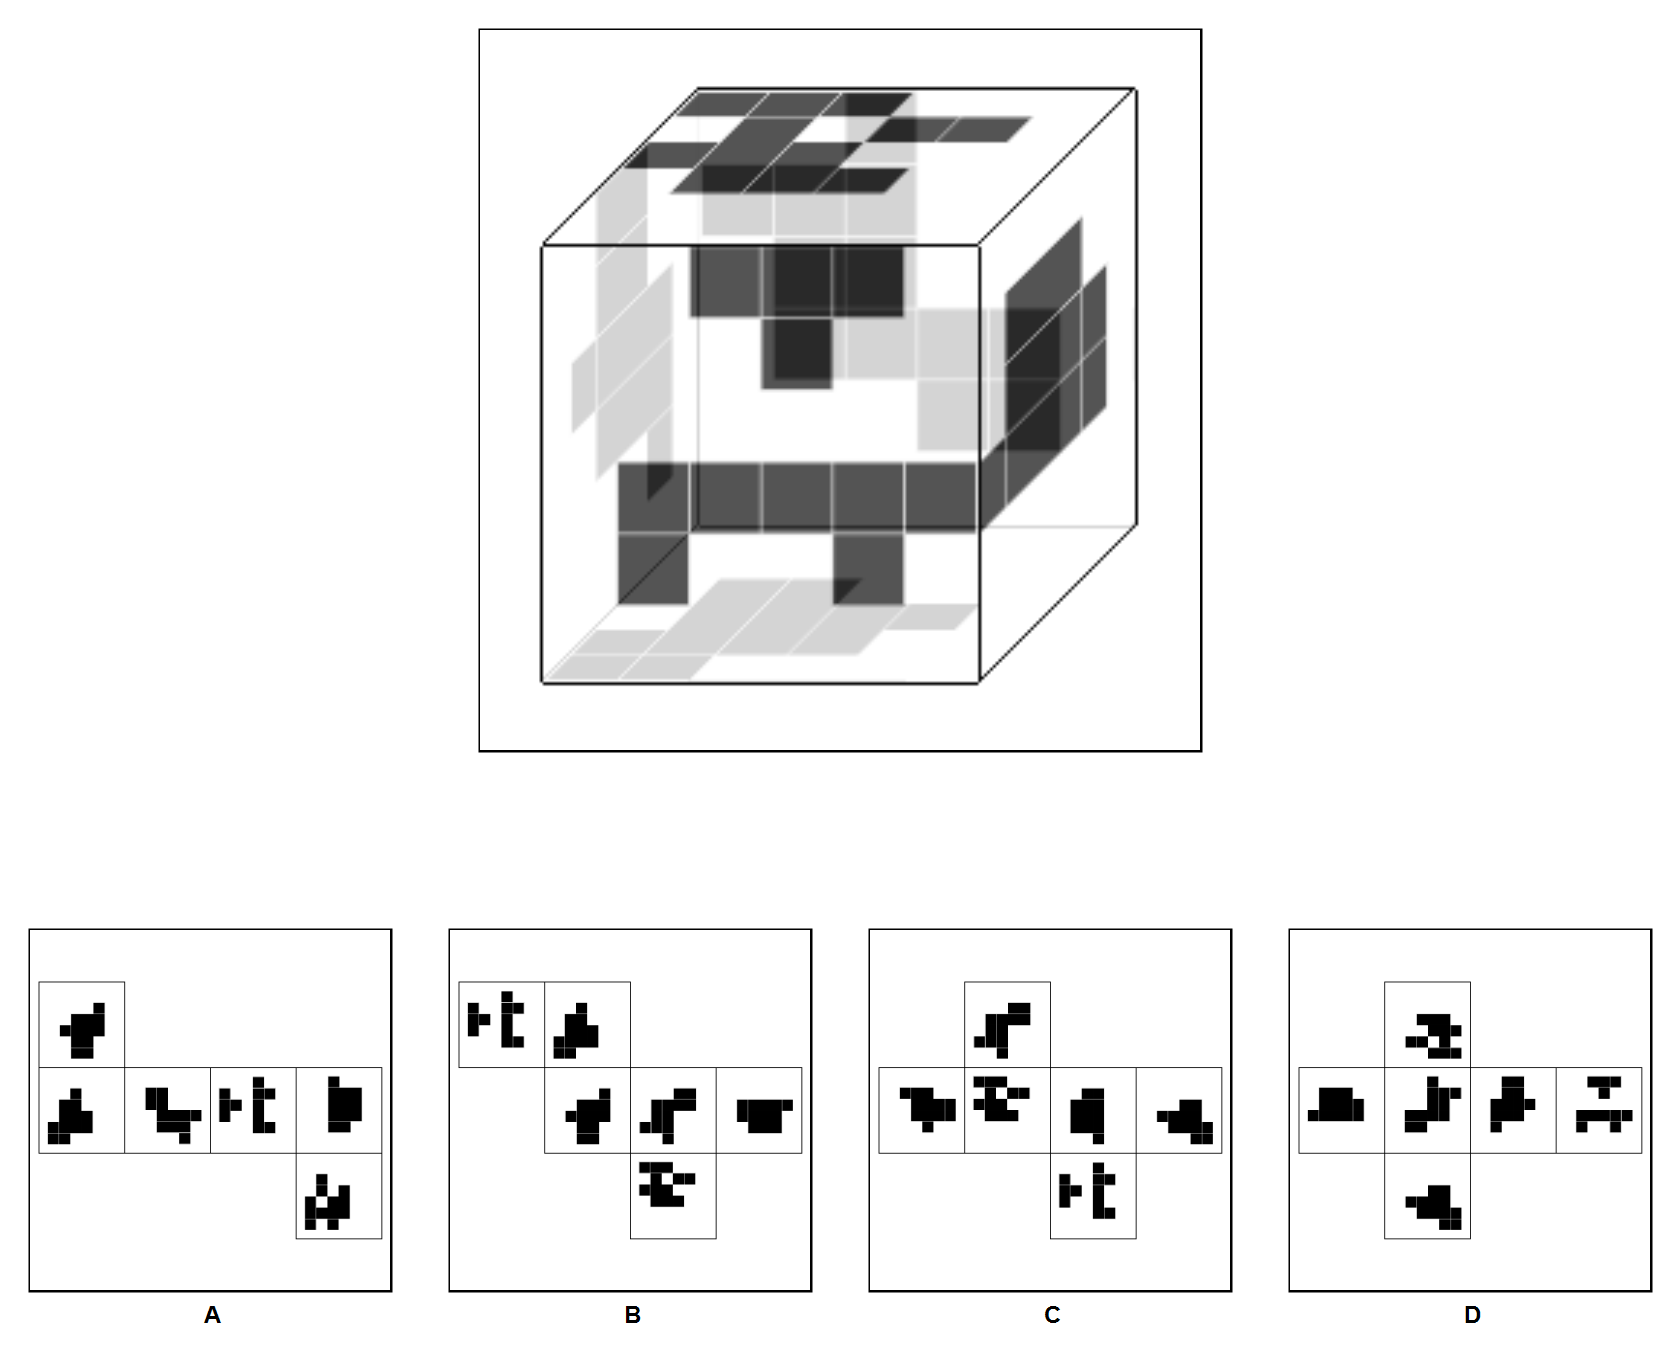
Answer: A